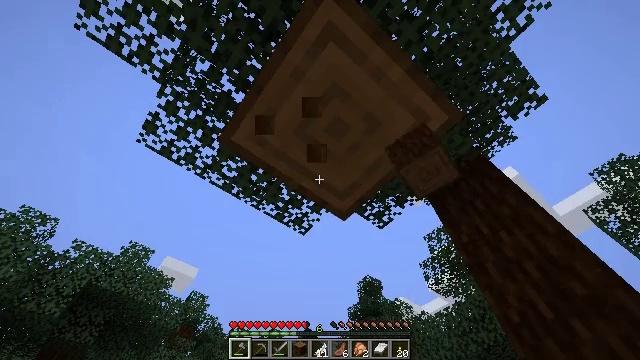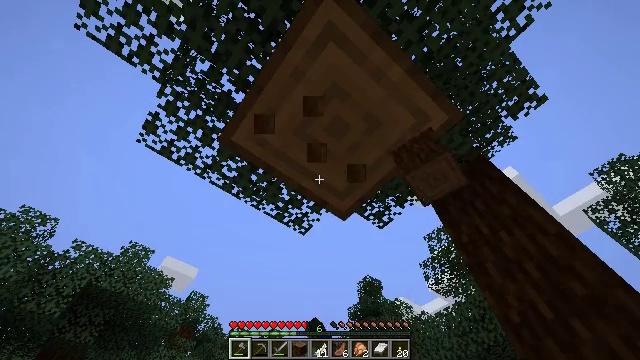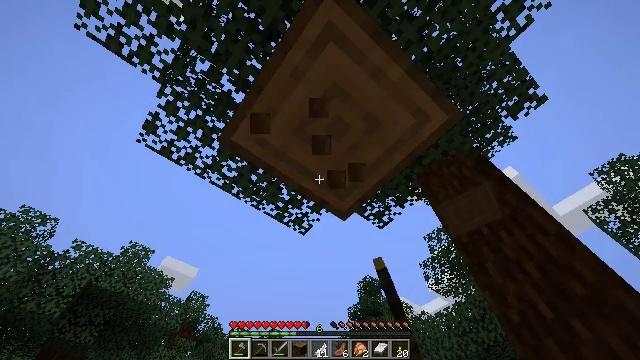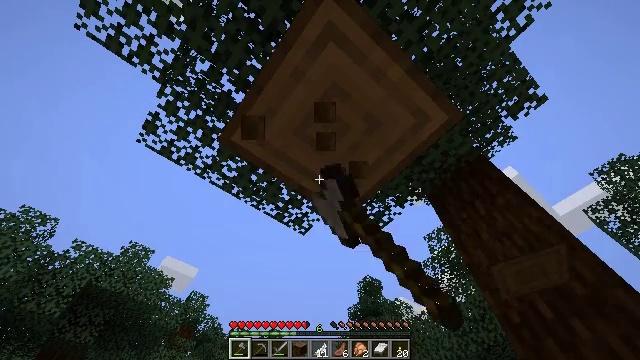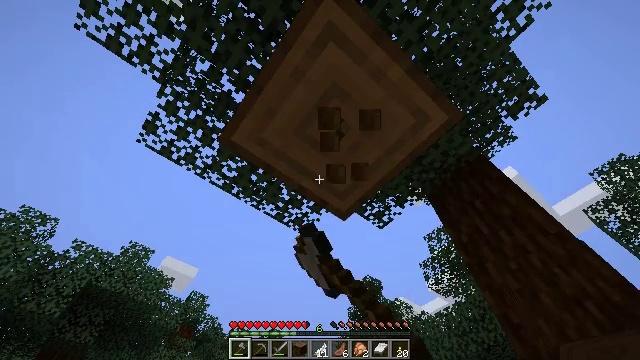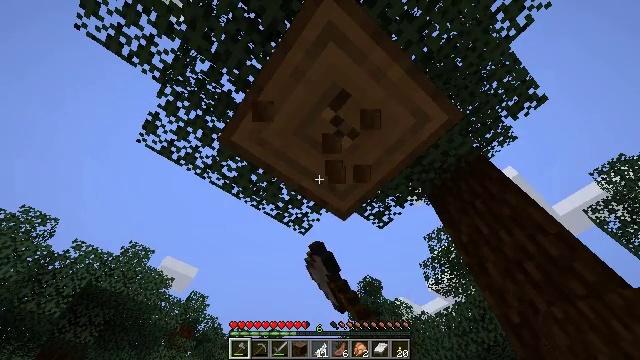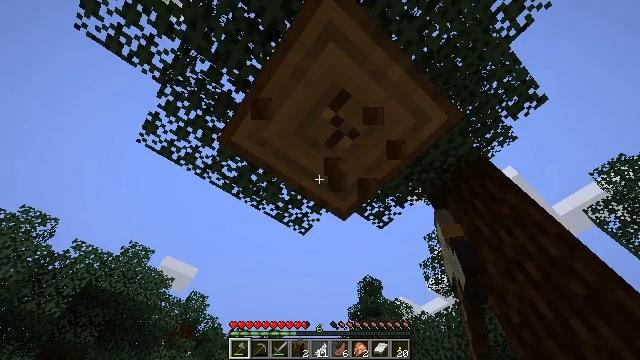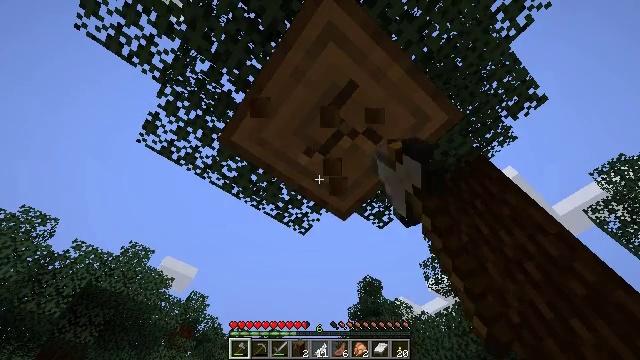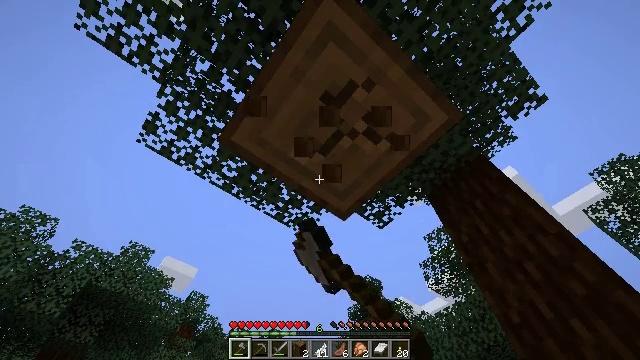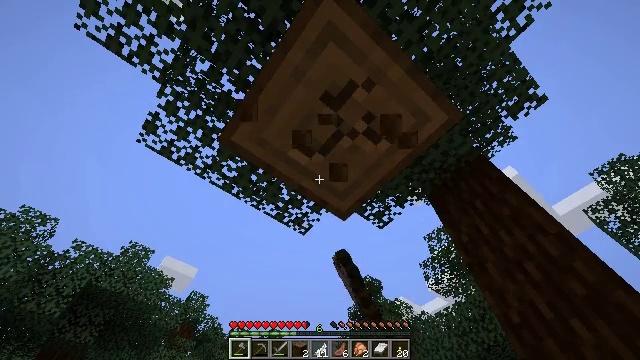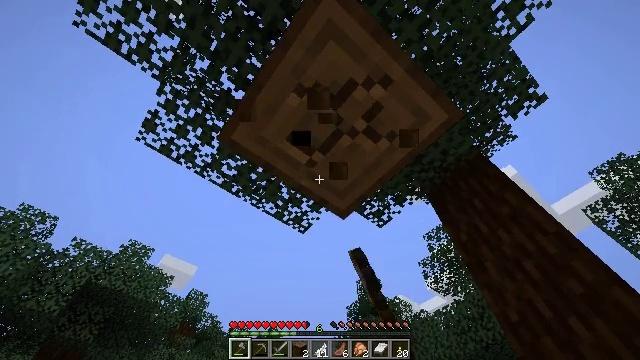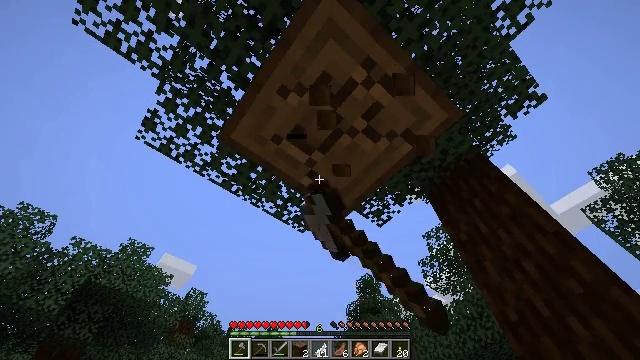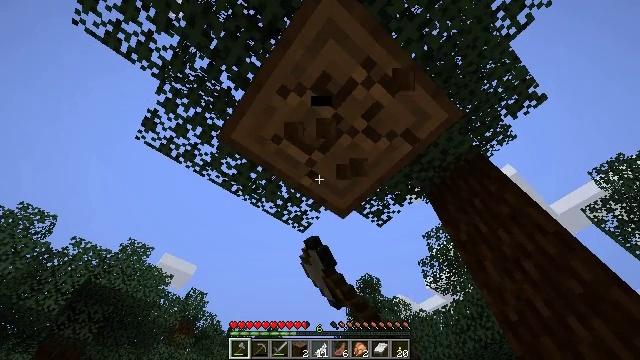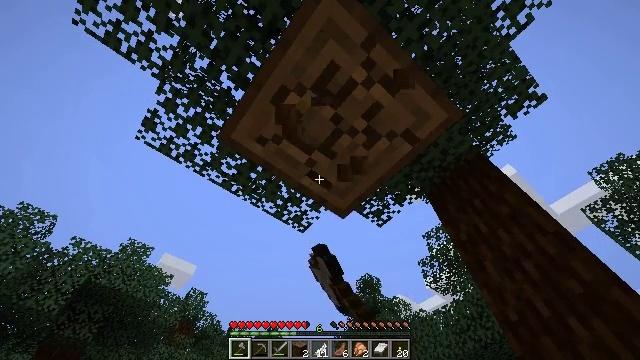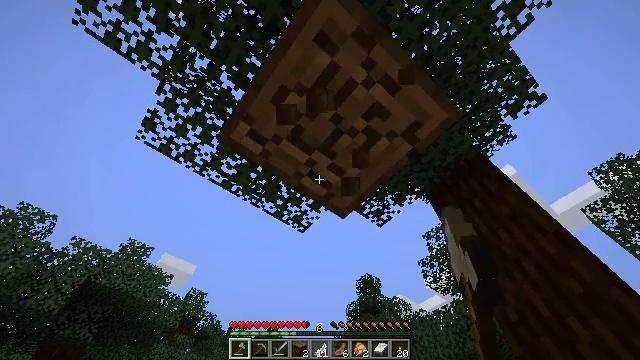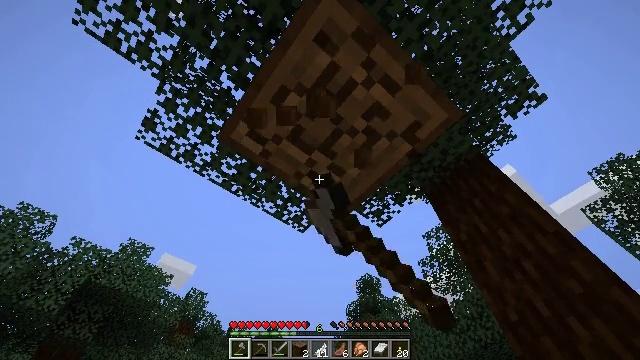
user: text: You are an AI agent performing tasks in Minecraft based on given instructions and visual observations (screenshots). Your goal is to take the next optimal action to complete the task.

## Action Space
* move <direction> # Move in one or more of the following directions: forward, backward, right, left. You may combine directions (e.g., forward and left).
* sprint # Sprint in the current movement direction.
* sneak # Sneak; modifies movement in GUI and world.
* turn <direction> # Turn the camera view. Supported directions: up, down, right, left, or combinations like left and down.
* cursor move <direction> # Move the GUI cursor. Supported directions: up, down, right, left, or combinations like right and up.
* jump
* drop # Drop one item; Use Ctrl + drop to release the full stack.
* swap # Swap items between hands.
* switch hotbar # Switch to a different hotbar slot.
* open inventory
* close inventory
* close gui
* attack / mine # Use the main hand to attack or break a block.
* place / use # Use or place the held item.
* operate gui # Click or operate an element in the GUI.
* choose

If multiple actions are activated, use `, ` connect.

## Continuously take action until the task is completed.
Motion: motion action
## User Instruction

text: Gather spruce log by chopping the tree.
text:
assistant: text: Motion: attack / mine
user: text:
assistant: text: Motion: attack / mine
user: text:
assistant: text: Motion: attack / mine
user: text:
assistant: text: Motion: attack / mine
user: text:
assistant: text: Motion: attack / mine
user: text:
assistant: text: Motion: attack / mine
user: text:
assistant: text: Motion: attack / mine
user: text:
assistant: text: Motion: attack / mine
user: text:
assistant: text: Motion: attack / mine
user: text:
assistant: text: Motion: attack / mine
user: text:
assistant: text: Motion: attack / mine
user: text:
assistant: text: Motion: attack / mine
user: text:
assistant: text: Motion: attack / mine
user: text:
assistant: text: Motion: attack / mine
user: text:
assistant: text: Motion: attack / mine
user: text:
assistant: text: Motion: attack / mine
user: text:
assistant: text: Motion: attack / mine
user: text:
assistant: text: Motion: attack / mine
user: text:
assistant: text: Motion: attack / mine
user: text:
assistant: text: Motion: attack / mine
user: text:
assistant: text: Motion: attack / mine
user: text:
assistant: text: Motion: attack / mine